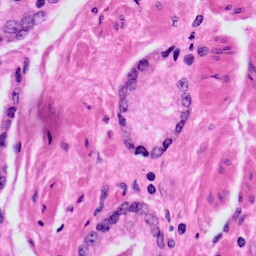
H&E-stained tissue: Prostate